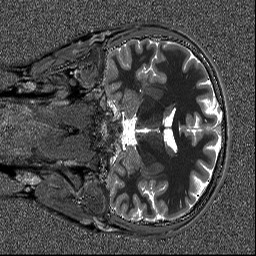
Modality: T1map
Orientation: coronal
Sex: male